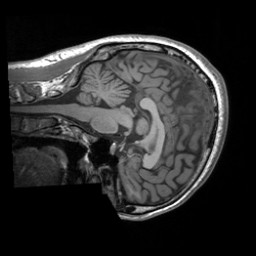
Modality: T1w
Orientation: sagittal
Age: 27
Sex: female
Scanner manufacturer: siemens
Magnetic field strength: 3 T
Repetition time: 1.9 s
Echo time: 0.00252 s